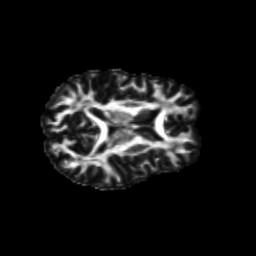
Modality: FA
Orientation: axial
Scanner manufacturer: siemens
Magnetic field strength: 3 T
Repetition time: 9.2 s
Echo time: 0.084 s